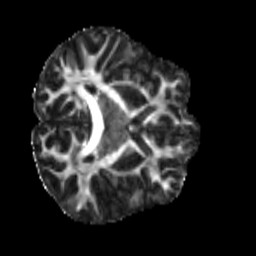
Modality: FA
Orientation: axial
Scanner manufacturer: siemens
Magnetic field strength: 3 T
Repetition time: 4 s
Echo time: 0.0594 s